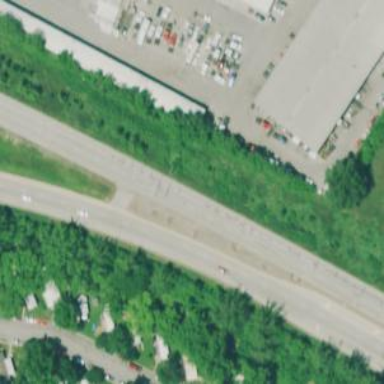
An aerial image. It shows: Expressway with asphalt surface.